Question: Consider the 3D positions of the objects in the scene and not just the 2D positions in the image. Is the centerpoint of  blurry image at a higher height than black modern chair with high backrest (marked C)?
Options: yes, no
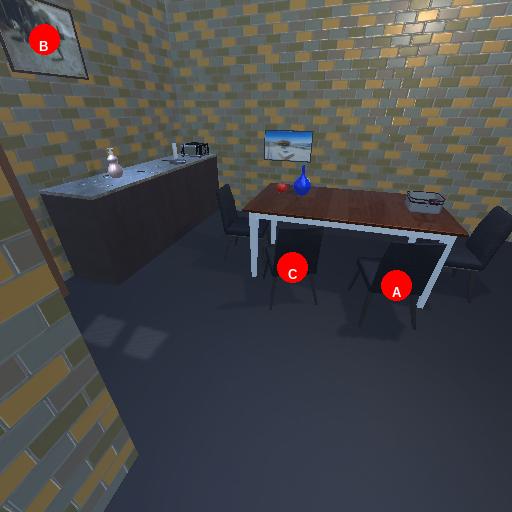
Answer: yes